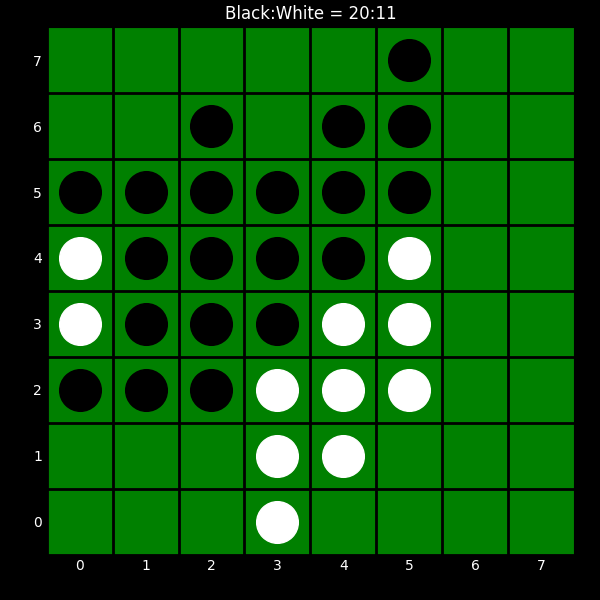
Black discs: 20
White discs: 11